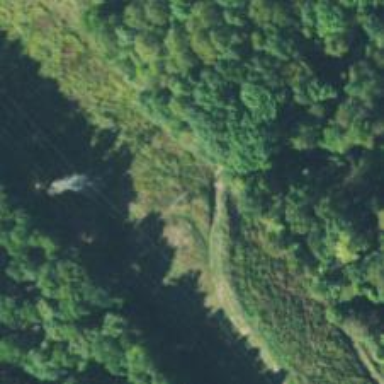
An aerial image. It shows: H-frame designed tower for power lines.